Question: When I drag any component, the margin guide does not appear like in this image:

Are there any settings where I can enable them?
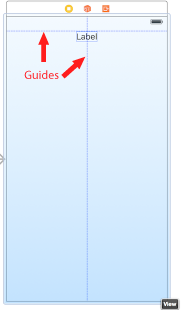
Answer: Select Editor > Snap to Guides.